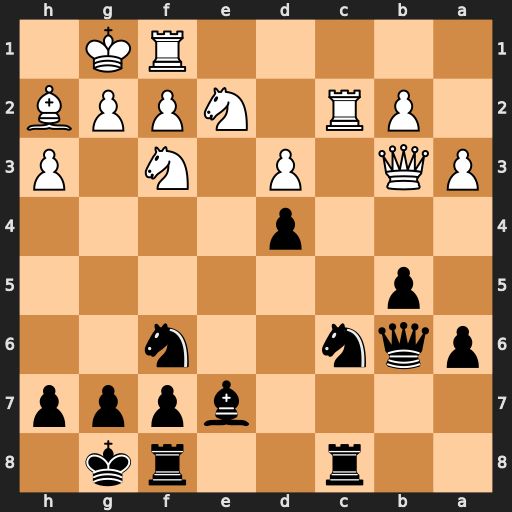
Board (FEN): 2r2rk1/4bppp/pqn2n2/1p6/3p4/PQ1P1N1P/1PR1NPPB/5RK1
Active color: b
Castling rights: -
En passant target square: -
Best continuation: Na5 Rxc8 Nxb3